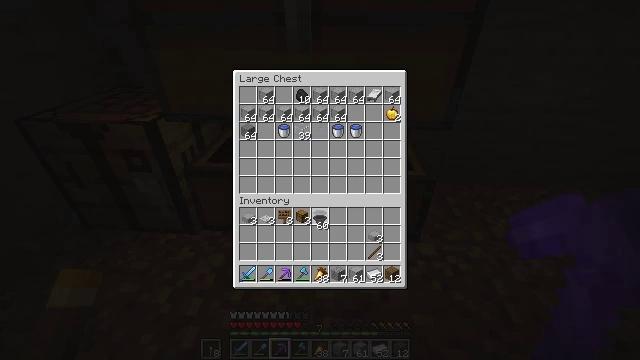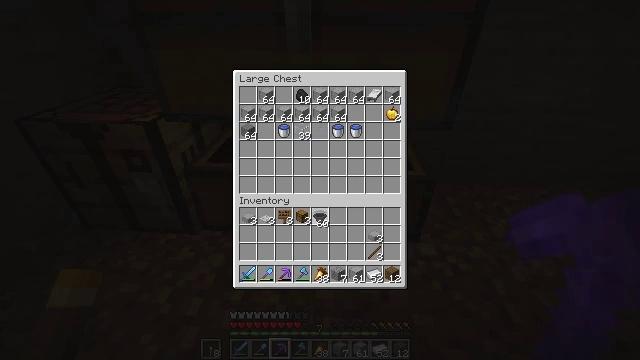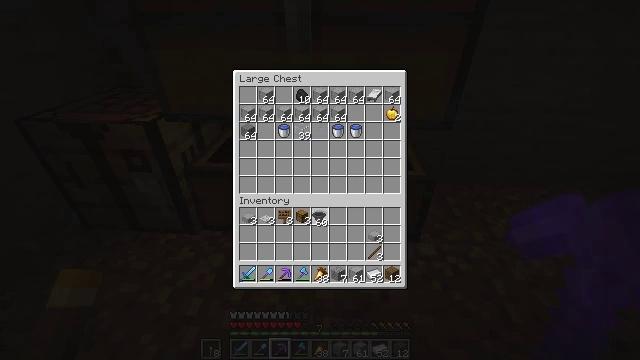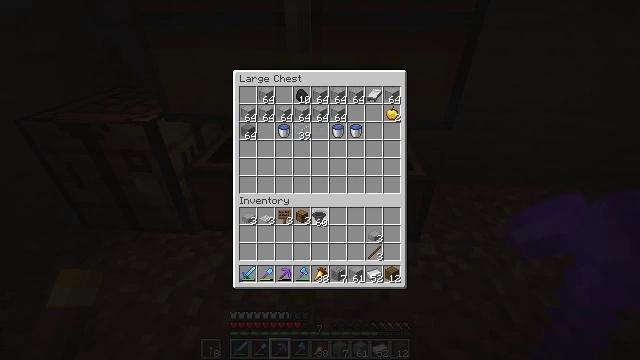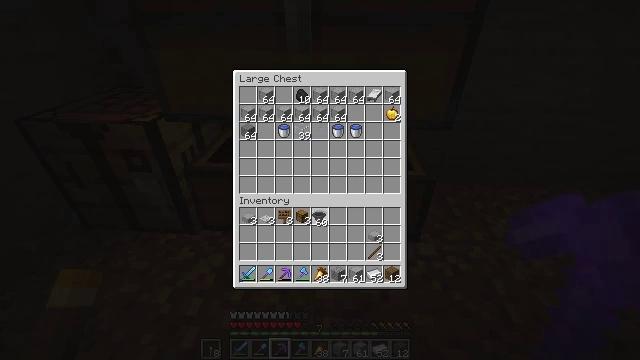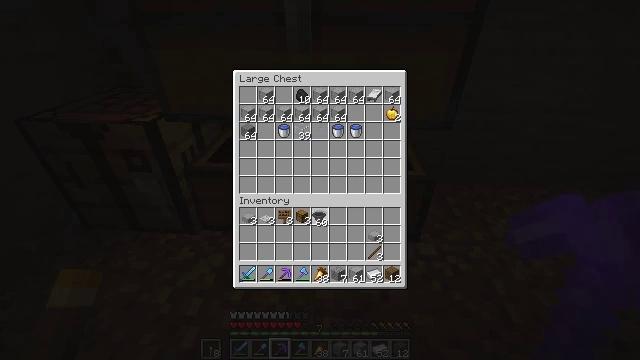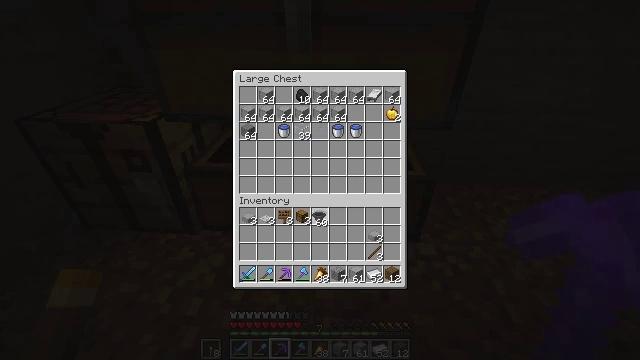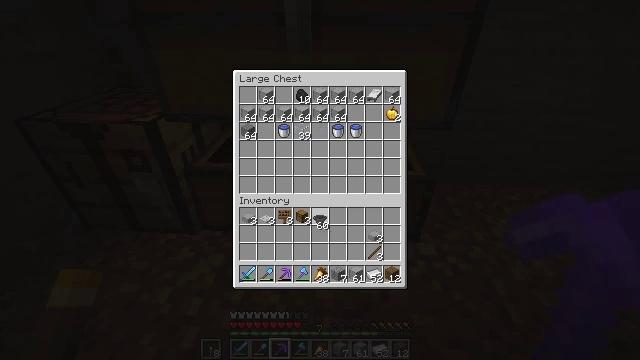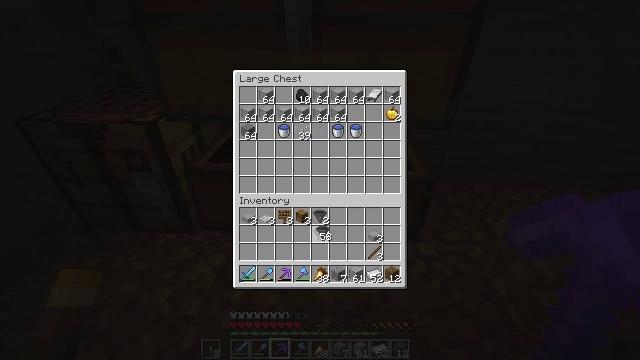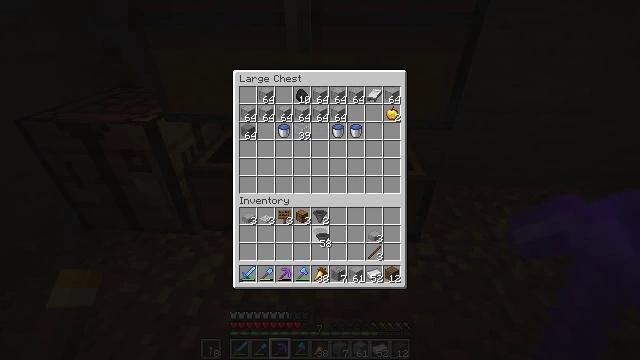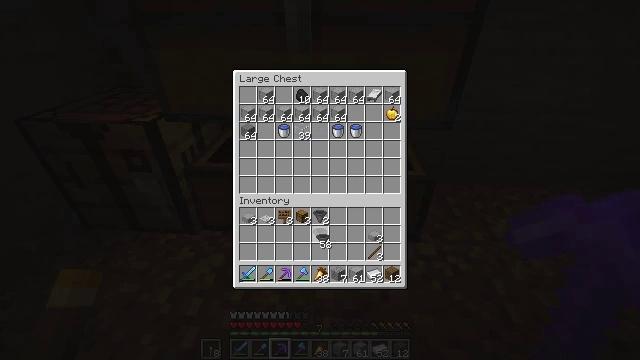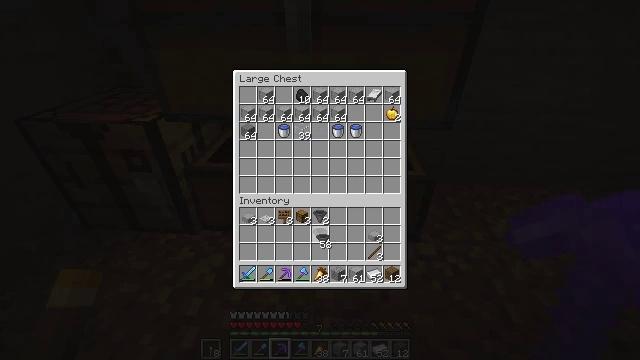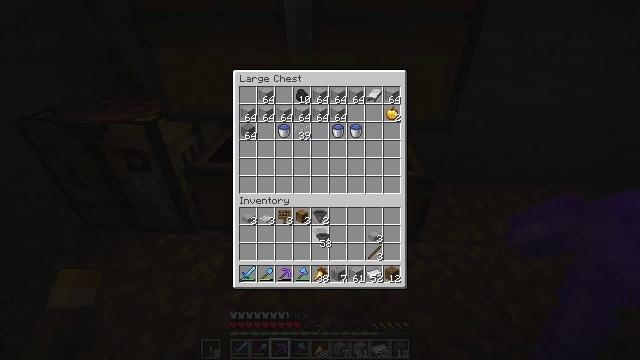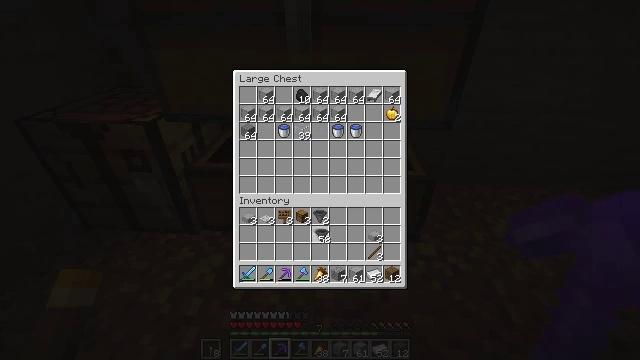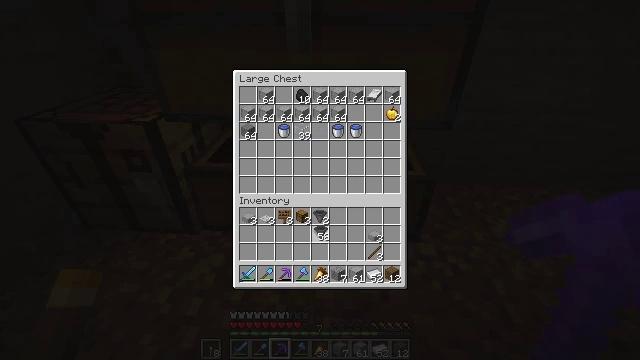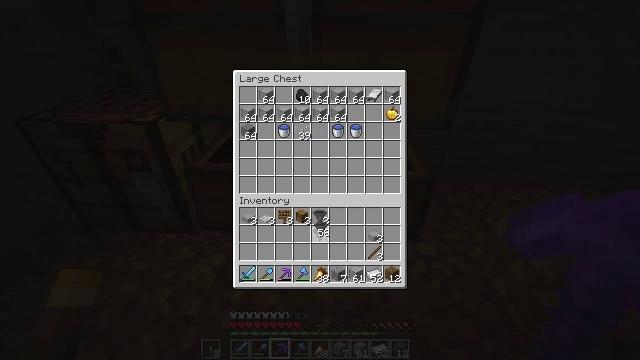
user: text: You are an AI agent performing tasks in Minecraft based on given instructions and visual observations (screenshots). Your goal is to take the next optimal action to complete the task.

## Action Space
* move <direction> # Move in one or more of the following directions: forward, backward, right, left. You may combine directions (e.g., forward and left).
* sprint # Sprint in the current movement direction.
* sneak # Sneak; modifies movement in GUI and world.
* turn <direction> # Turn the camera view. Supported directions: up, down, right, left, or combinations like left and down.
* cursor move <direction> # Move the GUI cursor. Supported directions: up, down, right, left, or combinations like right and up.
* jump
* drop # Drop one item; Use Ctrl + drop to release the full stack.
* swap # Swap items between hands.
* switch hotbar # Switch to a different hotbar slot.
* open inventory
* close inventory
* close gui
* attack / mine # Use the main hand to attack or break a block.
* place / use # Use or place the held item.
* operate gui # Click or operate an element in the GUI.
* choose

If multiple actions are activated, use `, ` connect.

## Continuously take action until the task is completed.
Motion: motion action
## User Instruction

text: craft item andesite wall
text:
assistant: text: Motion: no_op
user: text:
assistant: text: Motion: no_op
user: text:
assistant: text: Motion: no_op
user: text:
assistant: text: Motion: no_op
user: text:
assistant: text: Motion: use / place
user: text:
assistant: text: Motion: use / place
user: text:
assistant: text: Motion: use / place
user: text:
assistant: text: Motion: turn down
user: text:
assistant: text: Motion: turn down
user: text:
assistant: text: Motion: no_op
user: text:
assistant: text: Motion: no_op
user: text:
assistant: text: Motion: no_op
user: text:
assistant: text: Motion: no_op
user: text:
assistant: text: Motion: no_op
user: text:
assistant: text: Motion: no_op
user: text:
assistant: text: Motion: no_op
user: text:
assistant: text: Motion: no_op
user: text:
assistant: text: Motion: no_op
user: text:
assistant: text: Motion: no_op
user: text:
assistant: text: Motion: no_op
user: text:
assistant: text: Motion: no_op
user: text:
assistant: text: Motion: no_op
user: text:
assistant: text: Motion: use / place
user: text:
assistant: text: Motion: use / place
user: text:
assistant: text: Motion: use / place
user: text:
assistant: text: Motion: no_op
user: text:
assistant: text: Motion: no_op
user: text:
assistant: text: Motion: turn right and up
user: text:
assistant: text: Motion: turn up
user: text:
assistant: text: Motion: turn up